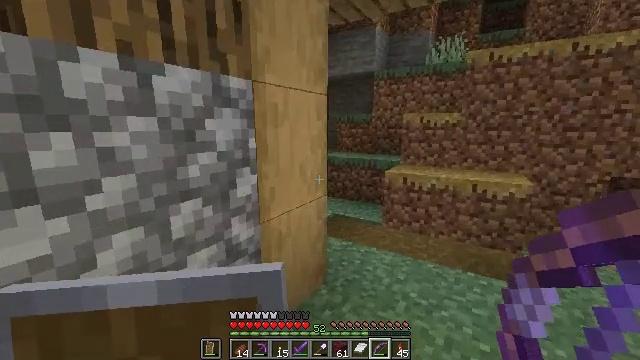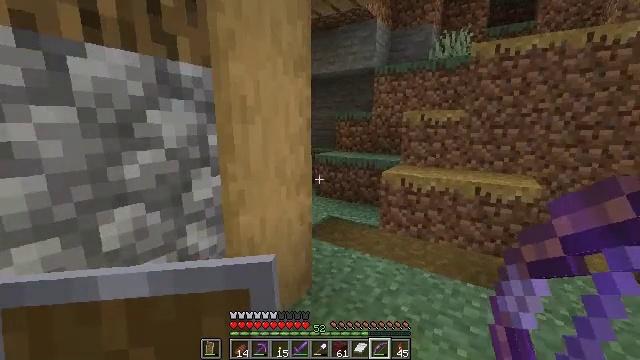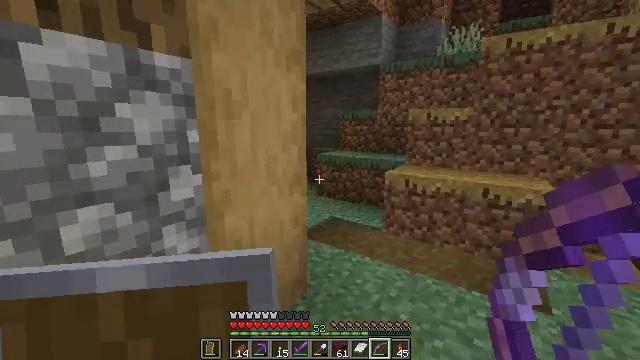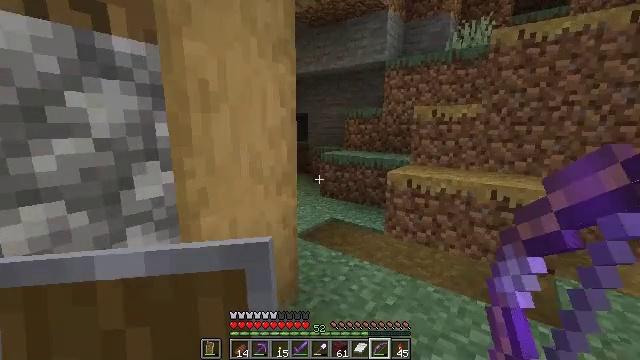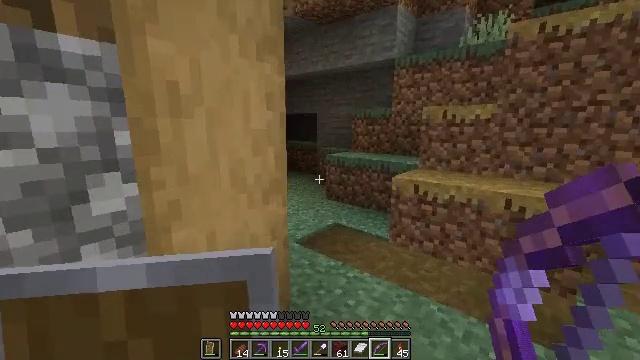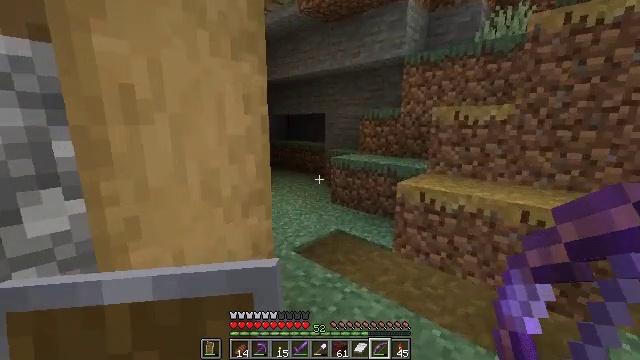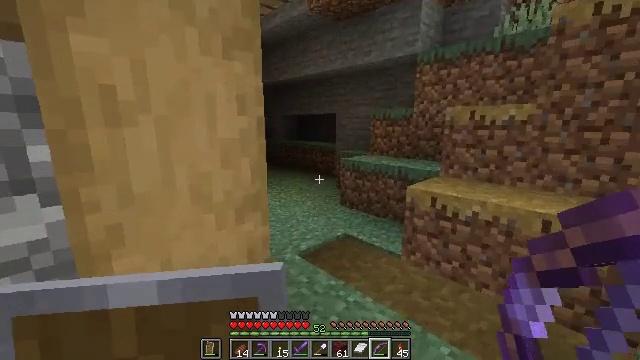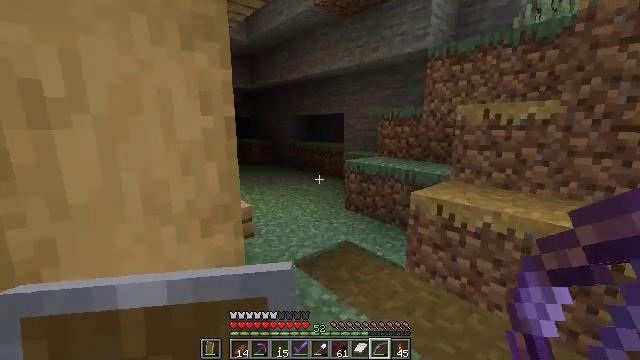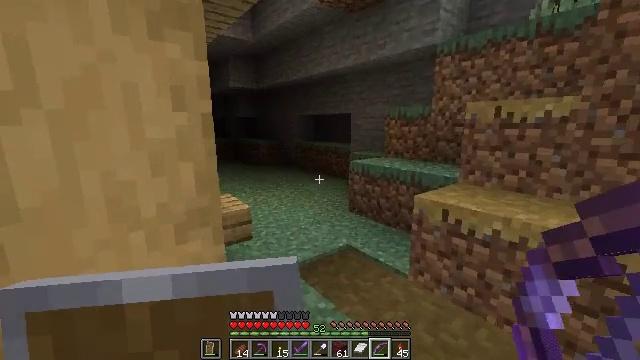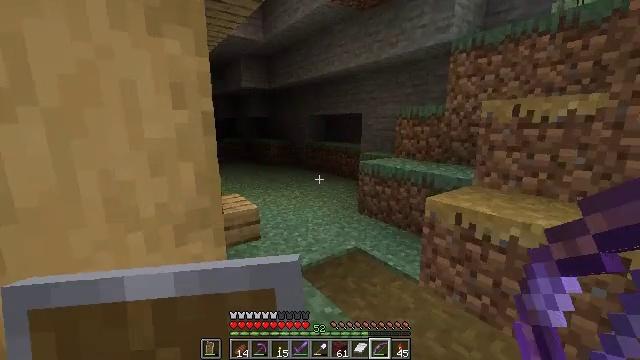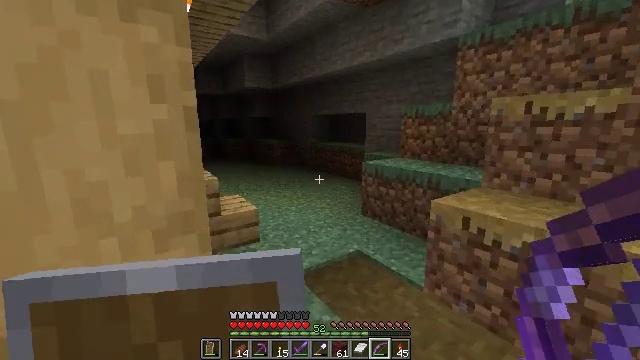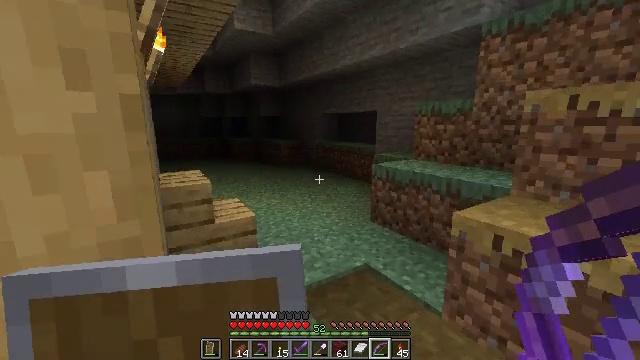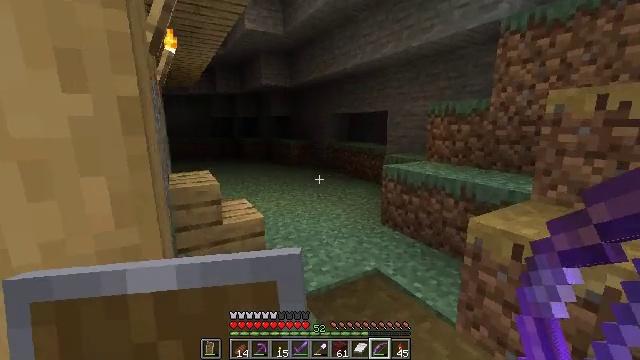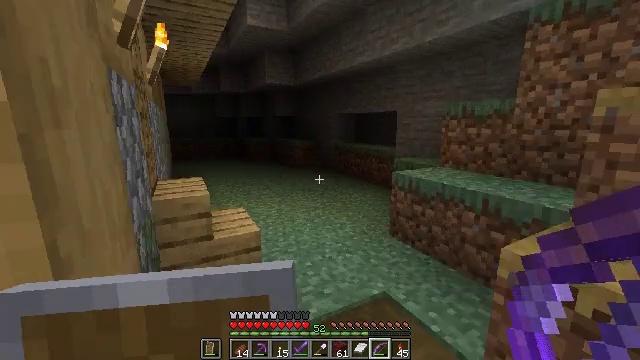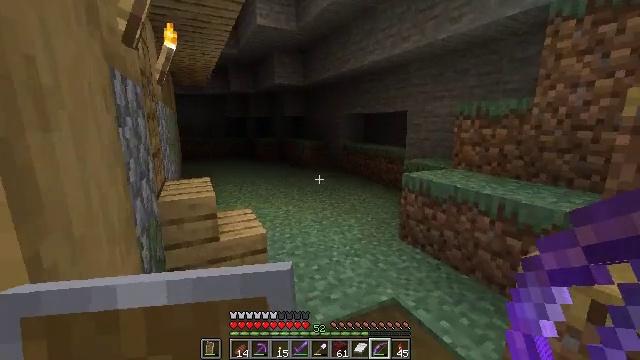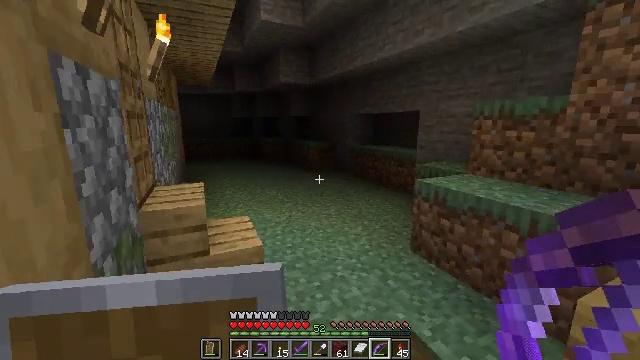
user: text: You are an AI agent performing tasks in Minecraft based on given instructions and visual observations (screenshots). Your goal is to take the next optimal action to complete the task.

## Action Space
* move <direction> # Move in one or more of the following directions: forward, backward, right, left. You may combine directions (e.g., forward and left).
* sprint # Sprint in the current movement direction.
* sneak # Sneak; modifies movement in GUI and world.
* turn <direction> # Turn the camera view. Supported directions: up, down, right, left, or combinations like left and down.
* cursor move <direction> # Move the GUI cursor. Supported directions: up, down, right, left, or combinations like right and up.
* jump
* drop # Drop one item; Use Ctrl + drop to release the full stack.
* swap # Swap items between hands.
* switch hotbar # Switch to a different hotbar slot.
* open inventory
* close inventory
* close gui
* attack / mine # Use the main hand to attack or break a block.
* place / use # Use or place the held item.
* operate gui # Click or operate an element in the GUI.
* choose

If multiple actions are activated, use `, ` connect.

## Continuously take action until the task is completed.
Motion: motion action
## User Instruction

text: Break the bell in the village.
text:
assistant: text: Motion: move forward and move right, turn left
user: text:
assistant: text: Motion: move forward and move right, turn left
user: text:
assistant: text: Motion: move forward and move right, turn left
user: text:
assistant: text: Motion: move forward and move right, turn left
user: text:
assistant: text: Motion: move forward and move right, turn left
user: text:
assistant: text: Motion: move forward and move right, turn left
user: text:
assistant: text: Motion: move forward and move right, turn left
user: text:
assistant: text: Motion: move forward and move right, turn left
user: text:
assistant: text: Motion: move forward, turn left
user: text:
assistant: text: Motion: move forward, turn left
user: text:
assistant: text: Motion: move forward, turn left
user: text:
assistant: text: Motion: move forward, turn left
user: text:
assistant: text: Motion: move forward, turn left
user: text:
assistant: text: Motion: move forward, turn left
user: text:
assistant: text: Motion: move forward, turn left
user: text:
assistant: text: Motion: move forward
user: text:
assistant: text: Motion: move forward
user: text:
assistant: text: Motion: move forward and move right
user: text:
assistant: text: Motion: move forward and move right, turn left
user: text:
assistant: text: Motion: move forward and move right, turn left
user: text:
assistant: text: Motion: move forward and move right, turn left
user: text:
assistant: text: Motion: move forward and move right, turn left
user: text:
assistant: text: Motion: move forward and move right, turn left
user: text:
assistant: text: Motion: move forward and move right, turn left
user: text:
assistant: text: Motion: move forward and move right, turn left
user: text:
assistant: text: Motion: move forward and move right, turn left
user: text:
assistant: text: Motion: move forward and move right, turn left
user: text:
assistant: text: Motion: move forward and move right
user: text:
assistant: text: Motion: move forward and move right
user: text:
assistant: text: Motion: move forward and move right